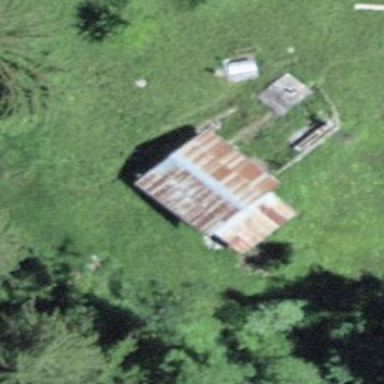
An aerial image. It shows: Rural barn.